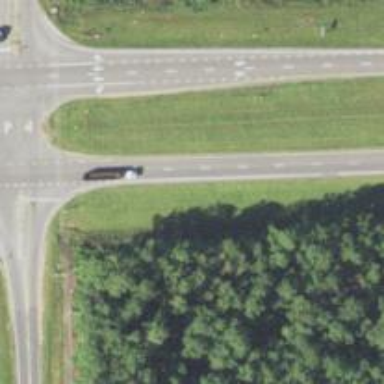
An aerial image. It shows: Trunk link highway.